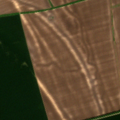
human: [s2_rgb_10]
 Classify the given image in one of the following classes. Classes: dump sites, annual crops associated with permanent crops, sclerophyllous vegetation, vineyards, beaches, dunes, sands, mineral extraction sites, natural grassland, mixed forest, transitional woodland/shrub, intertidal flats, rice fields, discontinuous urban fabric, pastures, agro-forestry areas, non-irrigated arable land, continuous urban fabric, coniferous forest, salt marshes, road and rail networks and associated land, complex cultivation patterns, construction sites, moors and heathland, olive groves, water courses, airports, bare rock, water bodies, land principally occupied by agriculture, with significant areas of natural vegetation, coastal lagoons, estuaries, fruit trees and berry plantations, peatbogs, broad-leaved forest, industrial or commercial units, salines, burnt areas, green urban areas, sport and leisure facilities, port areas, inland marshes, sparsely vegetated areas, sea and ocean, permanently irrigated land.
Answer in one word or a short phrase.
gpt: non-irrigated arable land